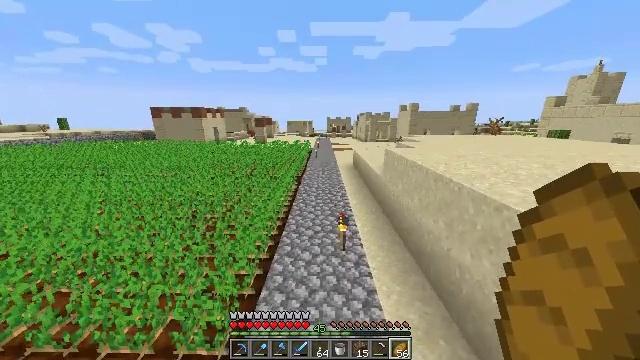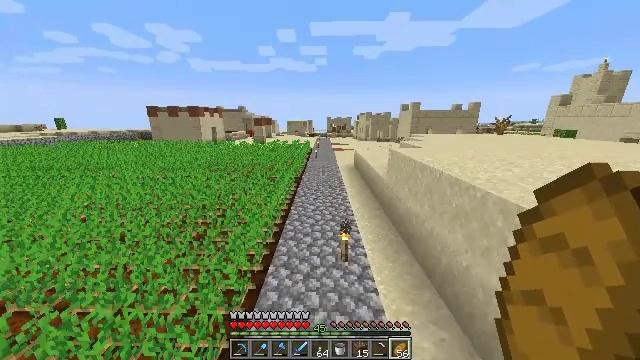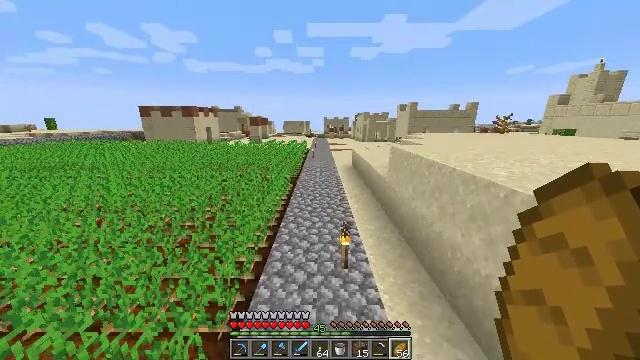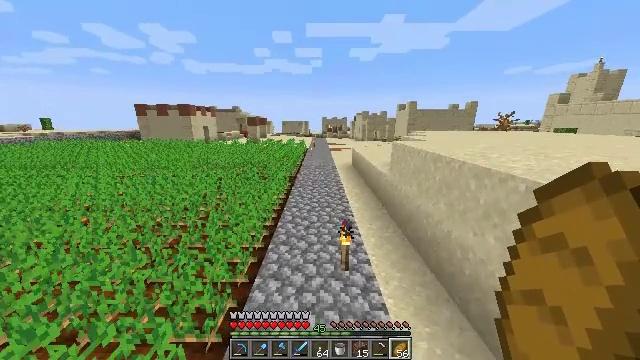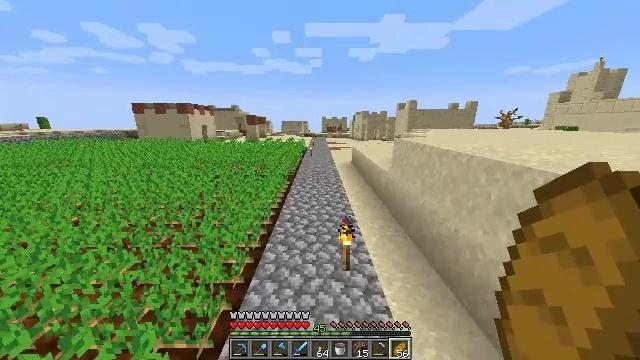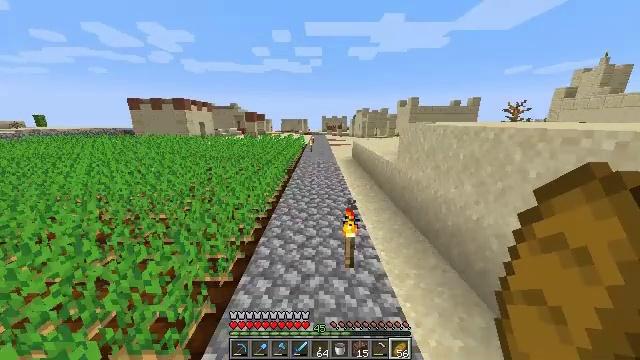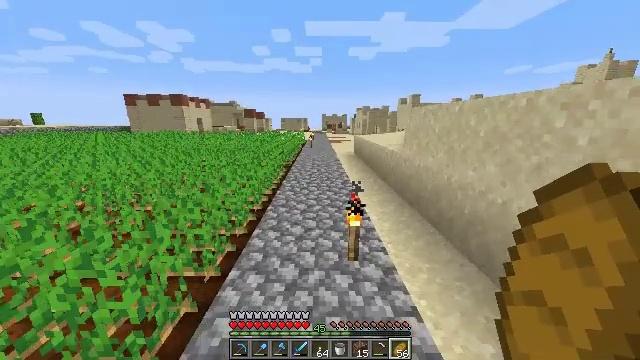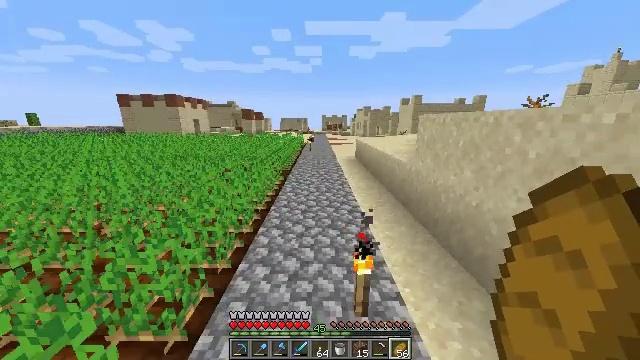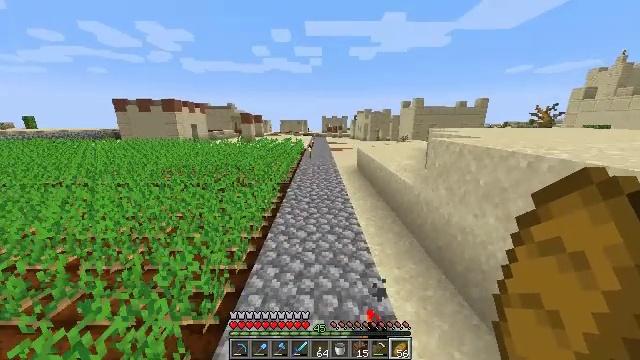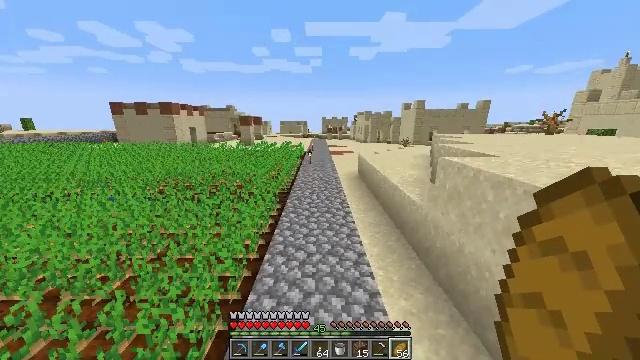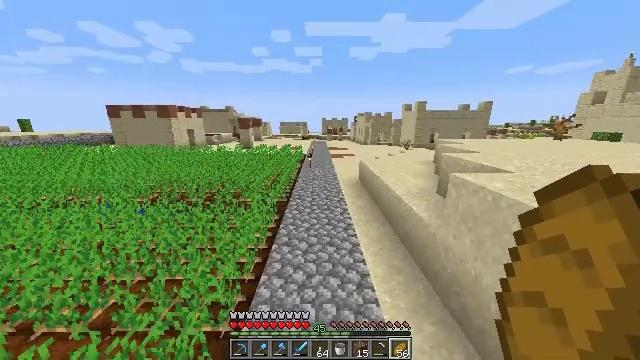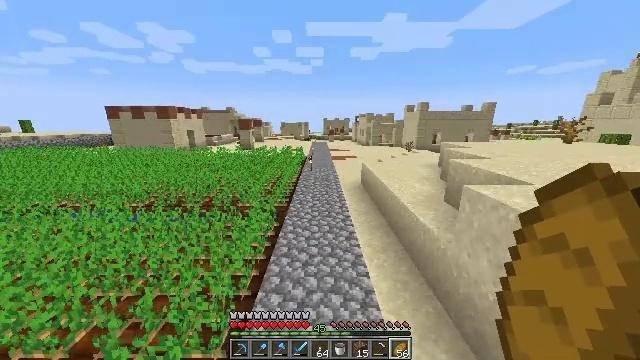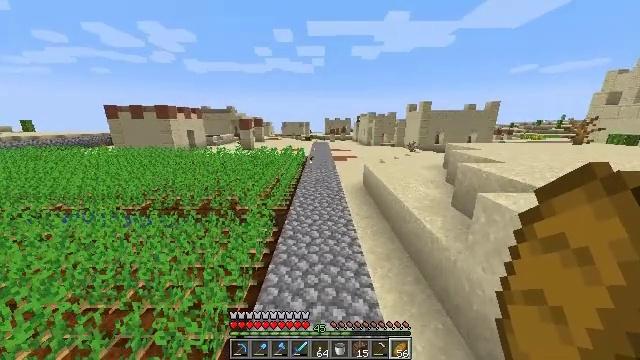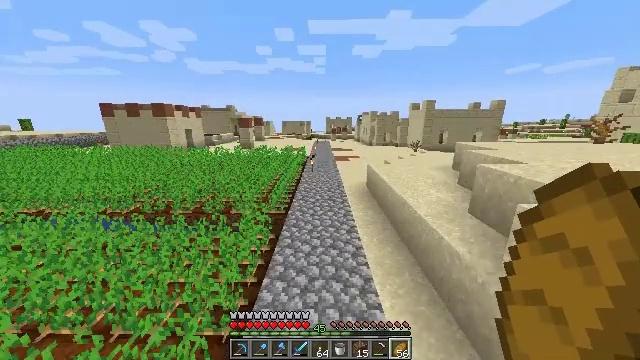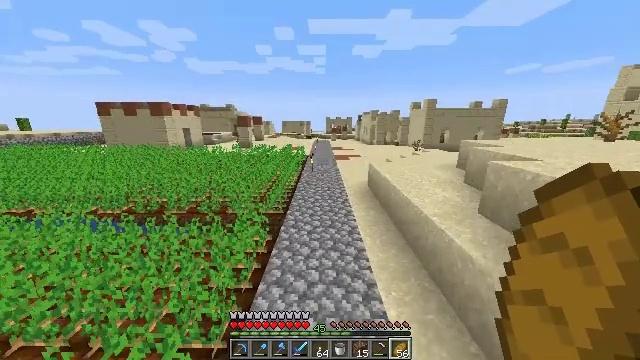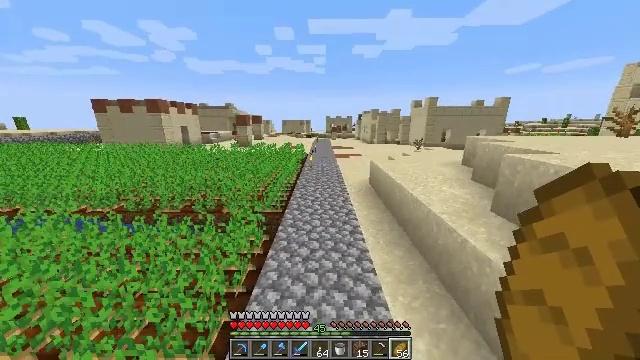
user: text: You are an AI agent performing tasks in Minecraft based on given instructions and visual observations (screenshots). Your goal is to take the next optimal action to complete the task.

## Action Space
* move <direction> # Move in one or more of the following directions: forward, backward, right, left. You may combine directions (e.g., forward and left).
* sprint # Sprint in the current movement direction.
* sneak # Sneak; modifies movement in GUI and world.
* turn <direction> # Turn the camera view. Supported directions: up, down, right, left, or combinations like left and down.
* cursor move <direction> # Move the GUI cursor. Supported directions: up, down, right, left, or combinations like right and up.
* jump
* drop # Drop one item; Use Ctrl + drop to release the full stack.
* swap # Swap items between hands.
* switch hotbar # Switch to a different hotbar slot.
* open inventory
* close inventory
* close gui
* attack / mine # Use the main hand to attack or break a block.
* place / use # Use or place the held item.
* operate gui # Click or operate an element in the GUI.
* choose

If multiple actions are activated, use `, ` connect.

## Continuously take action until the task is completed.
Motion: motion action
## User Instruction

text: Break the lime bed to pick it up.
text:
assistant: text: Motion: move forward, sprint, jump
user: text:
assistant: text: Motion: move forward, sprint, jump
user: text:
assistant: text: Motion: move forward, sprint, jump
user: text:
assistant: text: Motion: move forward, sprint, jump
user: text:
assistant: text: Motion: move forward, sprint, jump
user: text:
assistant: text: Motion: move forward, sprint, jump
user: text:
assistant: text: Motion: move forward, sprint, jump
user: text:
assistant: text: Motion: move forward, sprint, jump
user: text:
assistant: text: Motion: move forward, sprint, jump
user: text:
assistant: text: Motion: move forward, sprint, jump
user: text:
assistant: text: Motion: move forward, sprint, jump
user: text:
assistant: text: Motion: move forward, sprint, jump
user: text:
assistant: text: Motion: move forward, sprint, jump
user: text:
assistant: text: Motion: move forward, sprint, jump
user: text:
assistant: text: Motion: move forward, sprint, jump
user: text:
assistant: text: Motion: move forward, sprint, jump
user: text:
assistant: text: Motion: move forward, sprint, jump
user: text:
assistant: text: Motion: move forward, sprint, jump
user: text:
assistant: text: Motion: move forward, sprint, jump
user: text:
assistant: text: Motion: move forward, sprint, jump
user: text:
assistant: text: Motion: move forward, sprint, jump
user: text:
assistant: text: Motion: move forward, sprint, jump
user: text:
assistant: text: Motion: move forward, sprint, jump
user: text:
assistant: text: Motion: move forward, sprint, jump
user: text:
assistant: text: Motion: move forward, sprint, jump
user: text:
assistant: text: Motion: move forward, sprint, jump
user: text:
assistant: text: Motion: move forward, sprint, jump
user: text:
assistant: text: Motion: move forward, sprint, jump
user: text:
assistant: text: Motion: move forward, sprint, jump
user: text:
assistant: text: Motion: move forward, sprint, jump